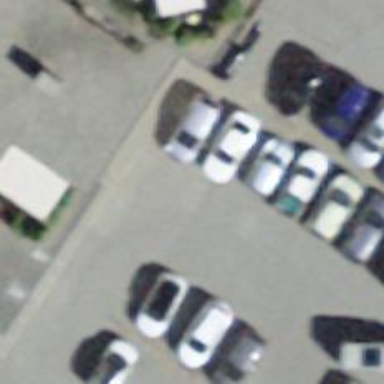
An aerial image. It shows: Road serving as parking aisle.